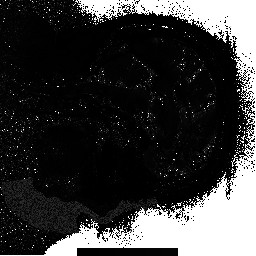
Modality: T2starmap
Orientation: sagittal
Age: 68
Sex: female
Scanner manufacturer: siemens
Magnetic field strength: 3 T
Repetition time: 0.043 s
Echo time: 0.00184 s